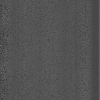
Atmospheric dust classification: not_dusty